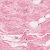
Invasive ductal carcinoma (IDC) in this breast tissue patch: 0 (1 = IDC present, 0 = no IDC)